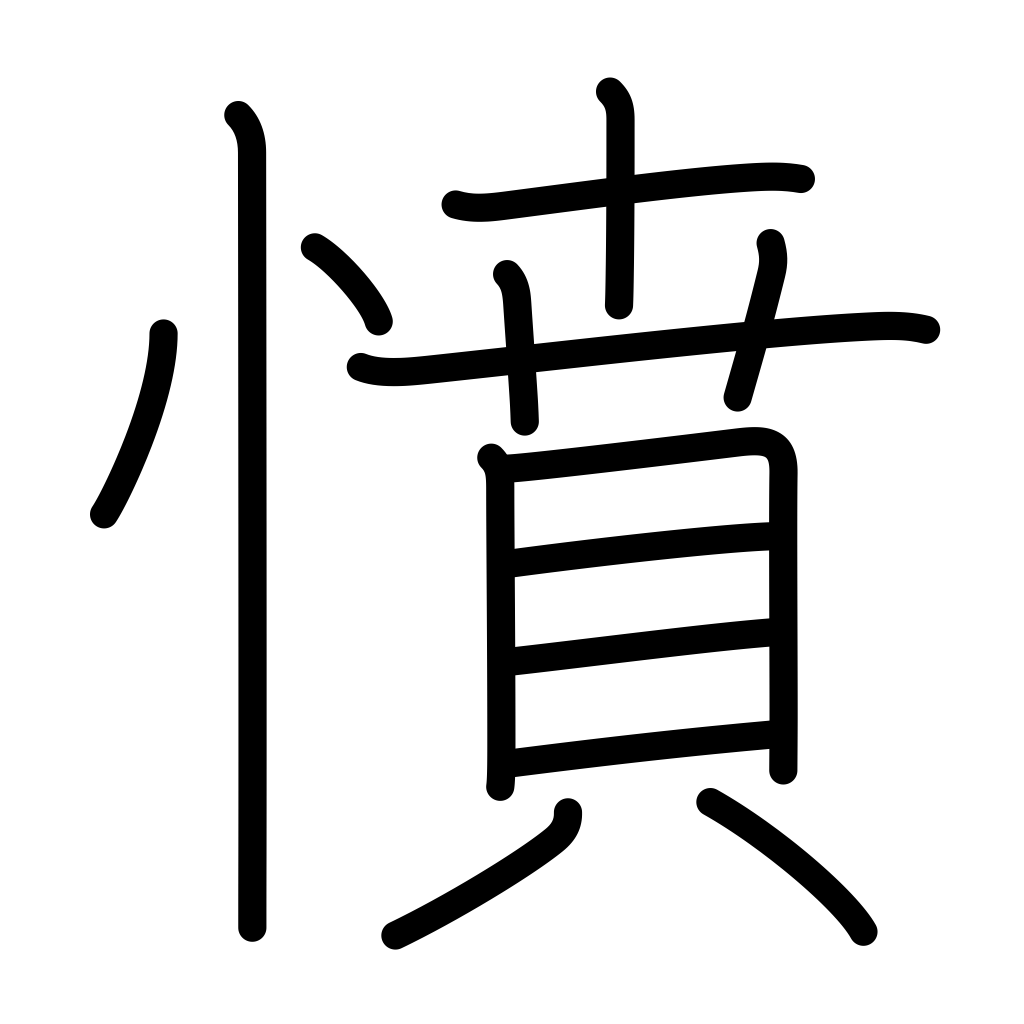
Meaning: aroused, resent, be indignant, anger